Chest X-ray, PA view. Patient: 59 years old, sex F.
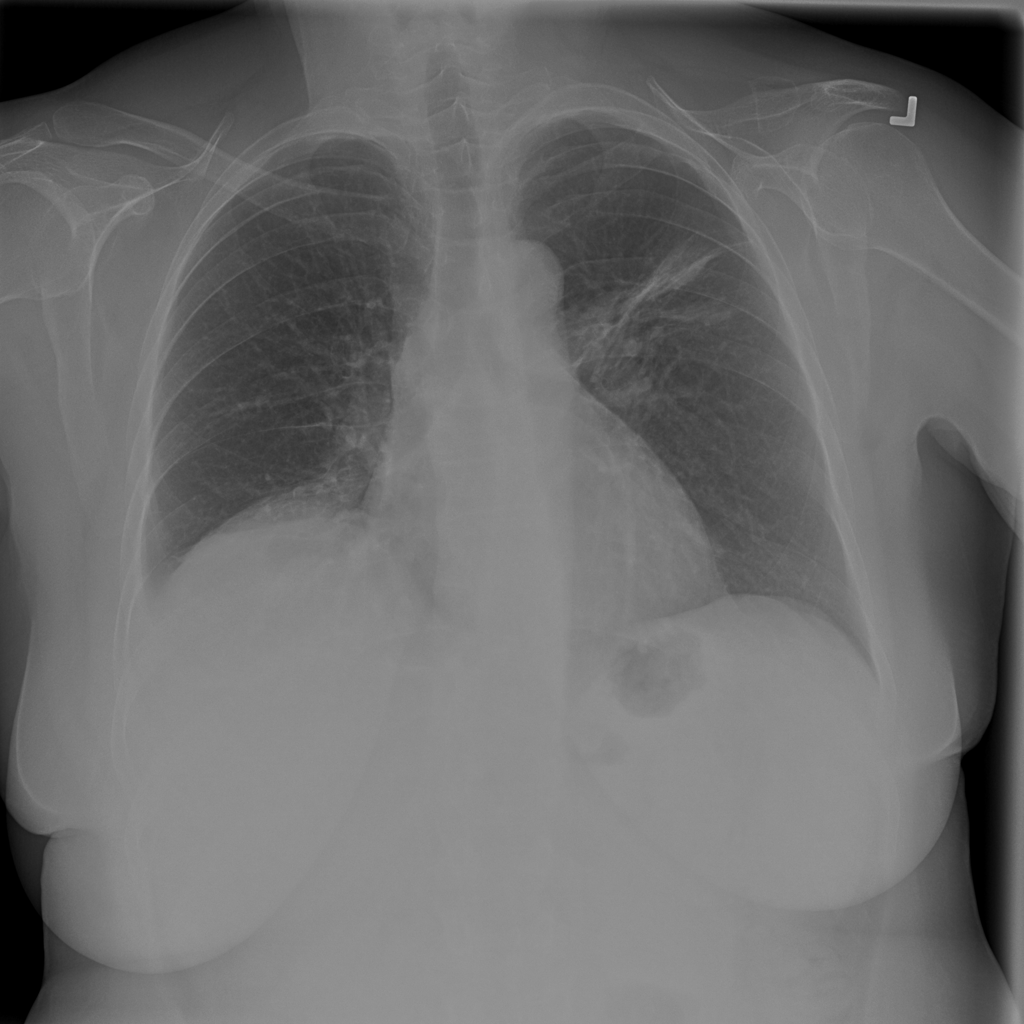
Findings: Pneumonia